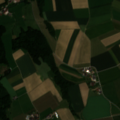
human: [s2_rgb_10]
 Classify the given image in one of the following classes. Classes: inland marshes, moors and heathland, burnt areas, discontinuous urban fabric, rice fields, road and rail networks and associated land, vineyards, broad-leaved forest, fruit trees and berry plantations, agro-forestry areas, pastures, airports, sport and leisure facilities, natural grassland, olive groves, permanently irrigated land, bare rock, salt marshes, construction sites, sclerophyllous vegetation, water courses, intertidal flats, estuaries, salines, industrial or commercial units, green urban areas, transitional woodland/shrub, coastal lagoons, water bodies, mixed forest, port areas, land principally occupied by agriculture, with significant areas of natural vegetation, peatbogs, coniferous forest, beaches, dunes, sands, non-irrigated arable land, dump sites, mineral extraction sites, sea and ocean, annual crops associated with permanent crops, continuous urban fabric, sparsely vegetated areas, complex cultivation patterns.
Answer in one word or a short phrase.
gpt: non-irrigated arable land, complex cultivation patterns, land principally occupied by agriculture, with significant areas of natural vegetation, coniferous forest